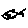
Label: fish